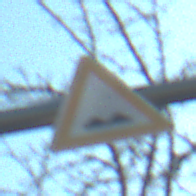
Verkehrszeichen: UnebeneFahrbahn
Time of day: MorningAfternoon
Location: Outdoor (Nature)
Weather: Clear
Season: NotSpecified
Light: Natural